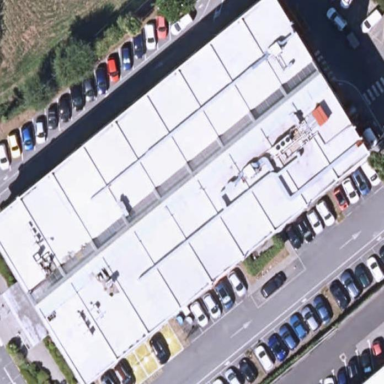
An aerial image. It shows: Office building.